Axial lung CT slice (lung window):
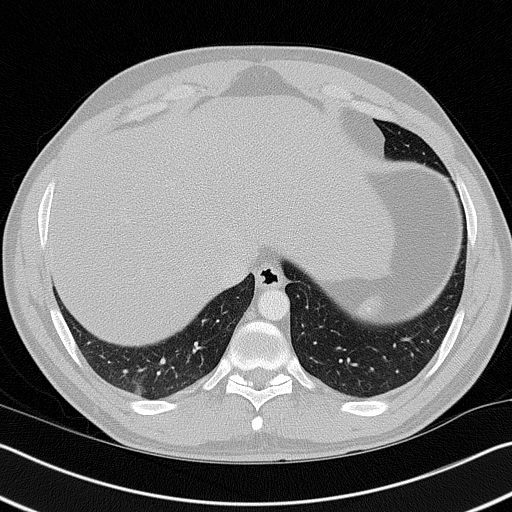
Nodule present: no